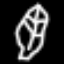
Label: leaf